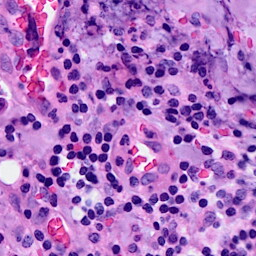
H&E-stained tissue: Breast